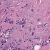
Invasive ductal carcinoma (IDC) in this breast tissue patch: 1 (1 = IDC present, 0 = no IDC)